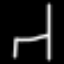
Label: chair